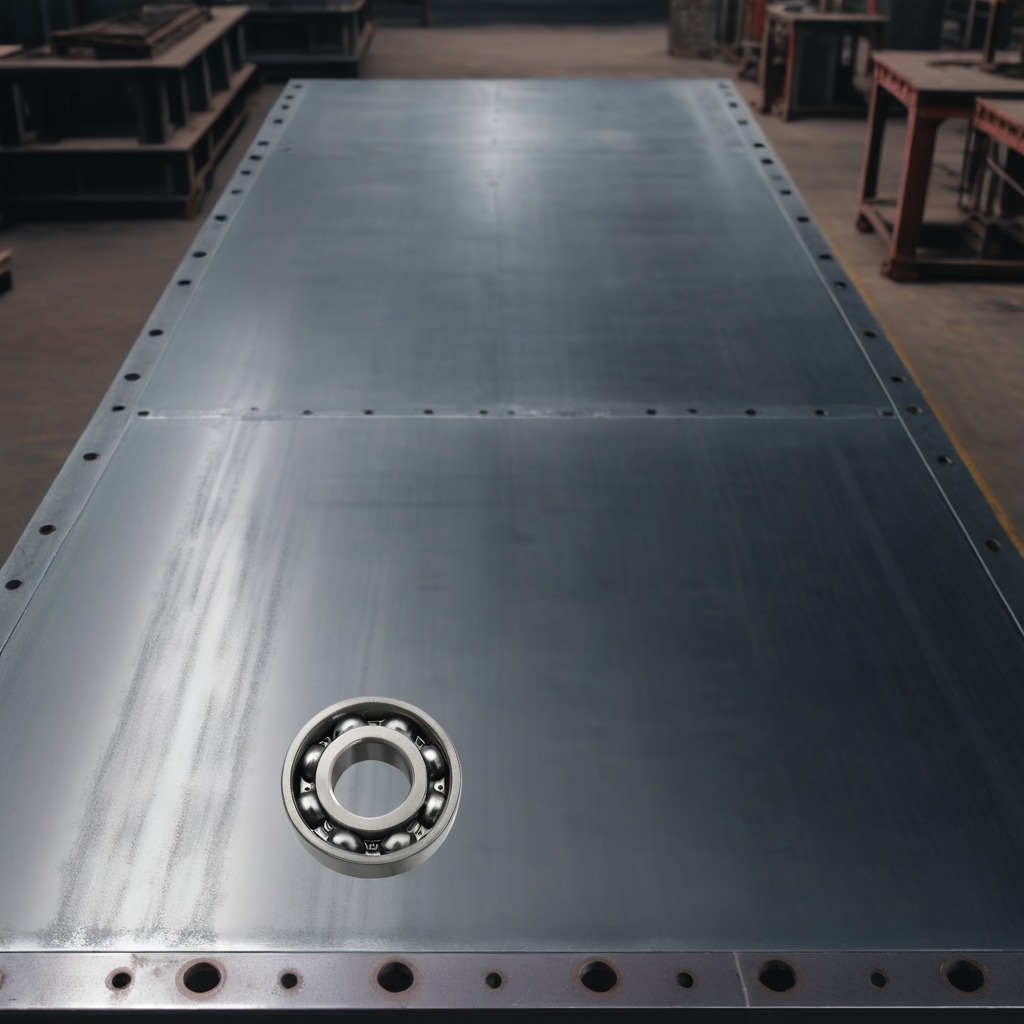
A metal ball bearing is lying on a cold steel table in a mining workshop.